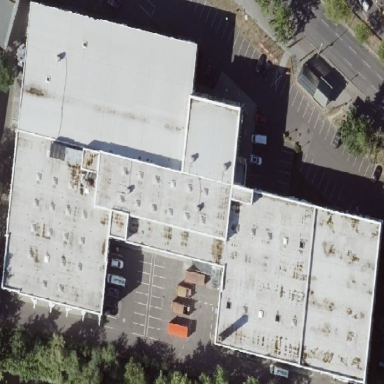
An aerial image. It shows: Building.